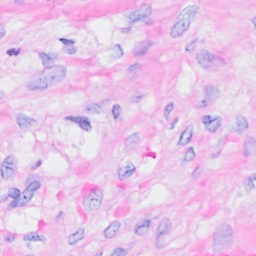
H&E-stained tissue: Breast